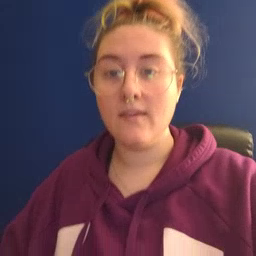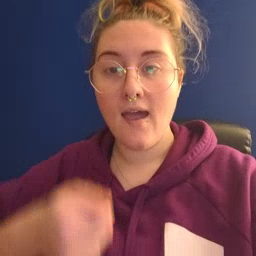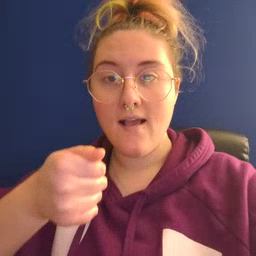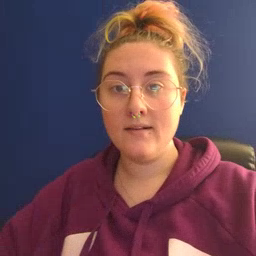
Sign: hide